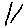
Label: line